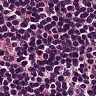
Metastatic tissue present: no